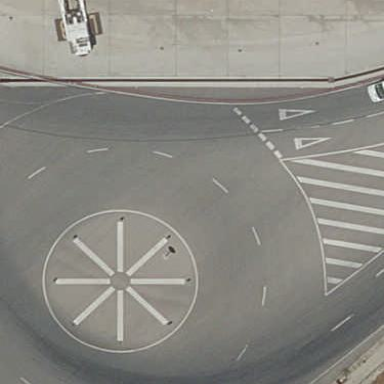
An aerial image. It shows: Service road that forms roundabout at the junction.